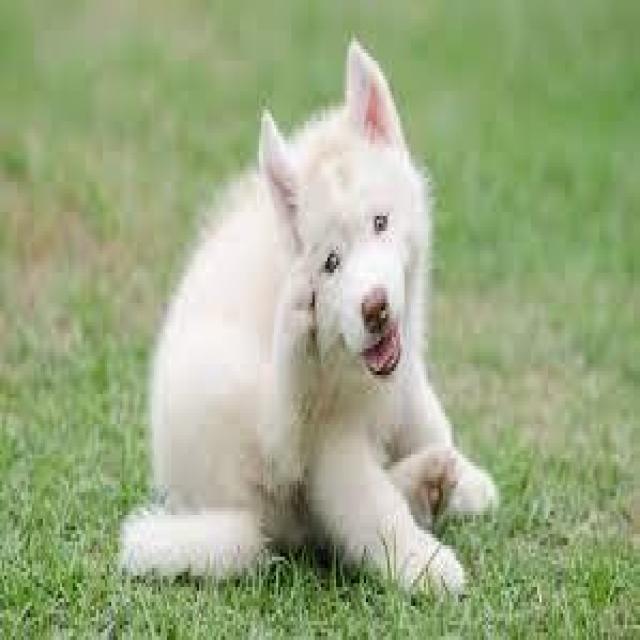
Healthy canine skin — no visible lesions, inflammation, or abnormalities. The skin and coat appear normal.